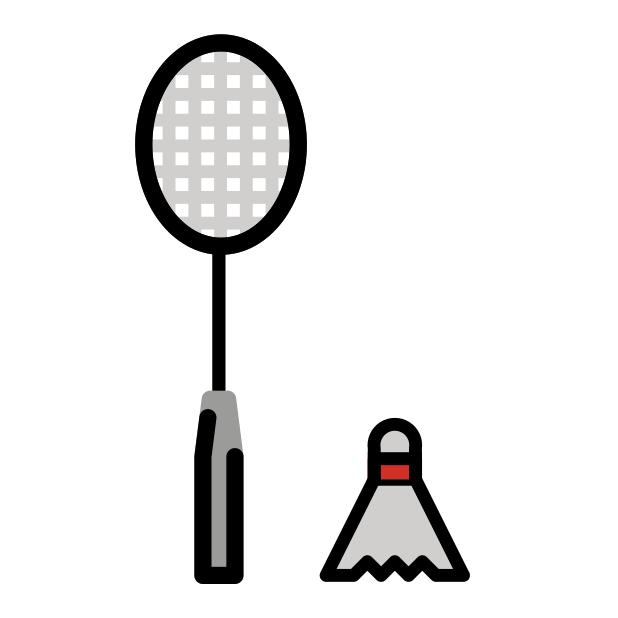
badminton